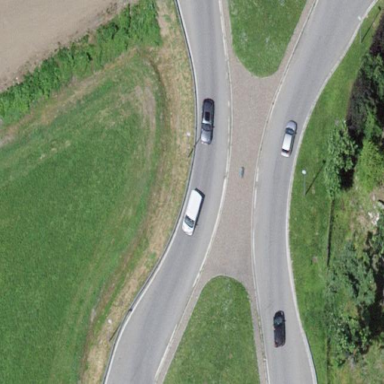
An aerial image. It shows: Asphalt road that is secondary route leading to roundabout.